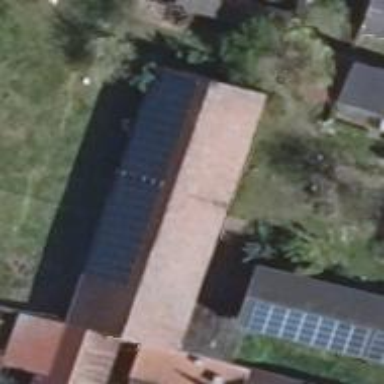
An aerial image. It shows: Building with gabled roof oriented along its length.